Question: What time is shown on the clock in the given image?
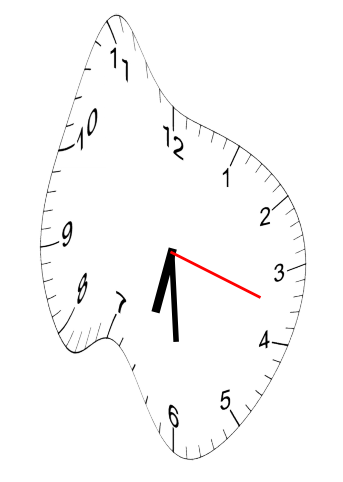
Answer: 06:29:18